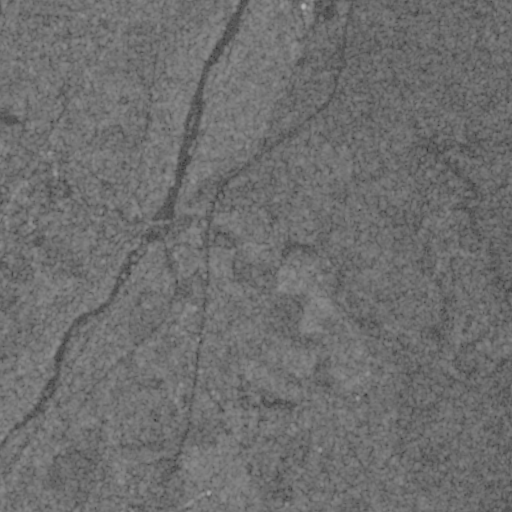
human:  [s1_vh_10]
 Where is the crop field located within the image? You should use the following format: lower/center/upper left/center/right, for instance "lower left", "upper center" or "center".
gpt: The crop field is located in the center of the image.
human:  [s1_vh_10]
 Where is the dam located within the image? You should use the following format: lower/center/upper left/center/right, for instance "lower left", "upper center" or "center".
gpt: The dam is located in the center left of the image.
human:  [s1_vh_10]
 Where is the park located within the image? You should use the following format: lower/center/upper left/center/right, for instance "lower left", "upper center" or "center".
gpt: The park is located in the center left of the image.
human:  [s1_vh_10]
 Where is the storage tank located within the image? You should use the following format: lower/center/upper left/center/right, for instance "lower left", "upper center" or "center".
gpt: The storage tank is located in the upper center of the image.
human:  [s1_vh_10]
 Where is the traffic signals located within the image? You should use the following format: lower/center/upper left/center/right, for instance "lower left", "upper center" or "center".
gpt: The traffic signals is located in the center of the image.
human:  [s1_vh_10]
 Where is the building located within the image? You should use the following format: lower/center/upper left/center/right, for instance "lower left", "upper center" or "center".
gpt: There is no building in the image.

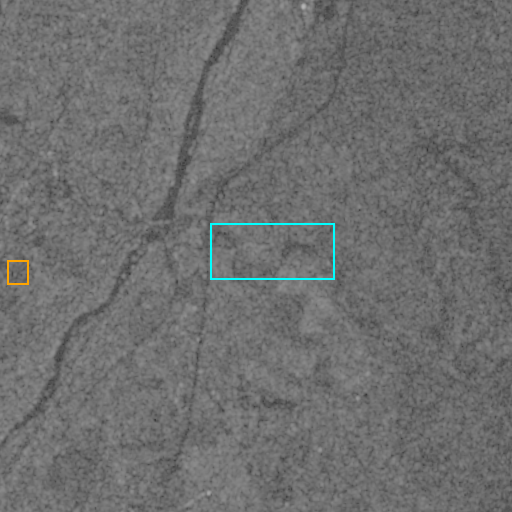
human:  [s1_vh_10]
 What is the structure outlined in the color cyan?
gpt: The structure outlined in cyan is a crop field.
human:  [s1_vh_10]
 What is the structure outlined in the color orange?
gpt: The structure outlined in orange is a park.
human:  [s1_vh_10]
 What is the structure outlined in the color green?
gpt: There is no green outline.